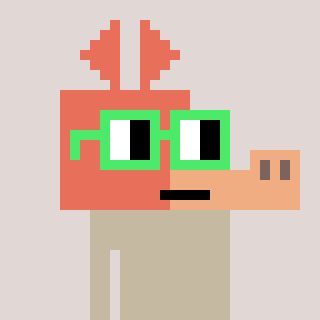
a pixel art character with square light green glasses, a aardvark-shaped head and a grayscale-colored body on a warm background